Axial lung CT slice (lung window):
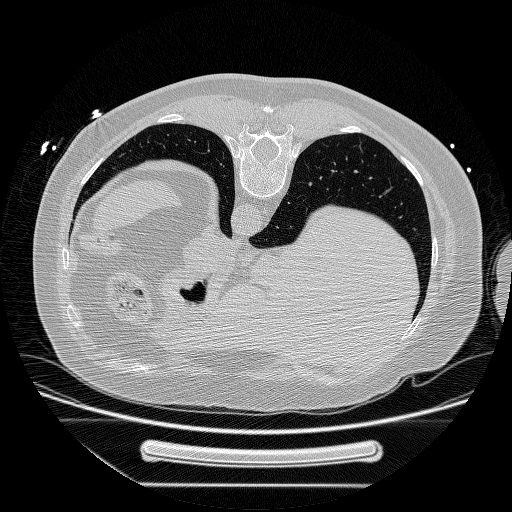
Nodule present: no